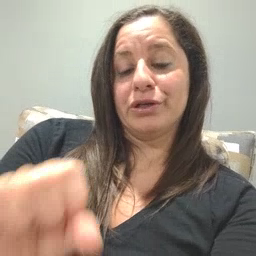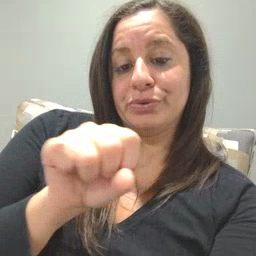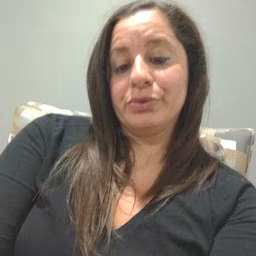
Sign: shoe